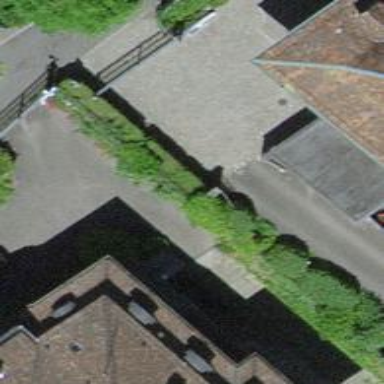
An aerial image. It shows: Shrub in its natural environment.